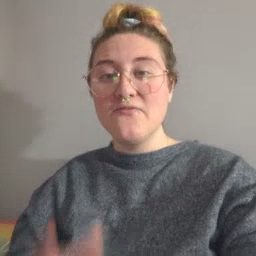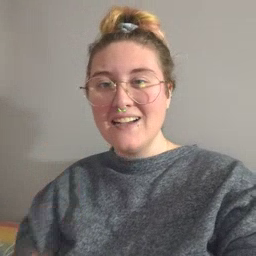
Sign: fast